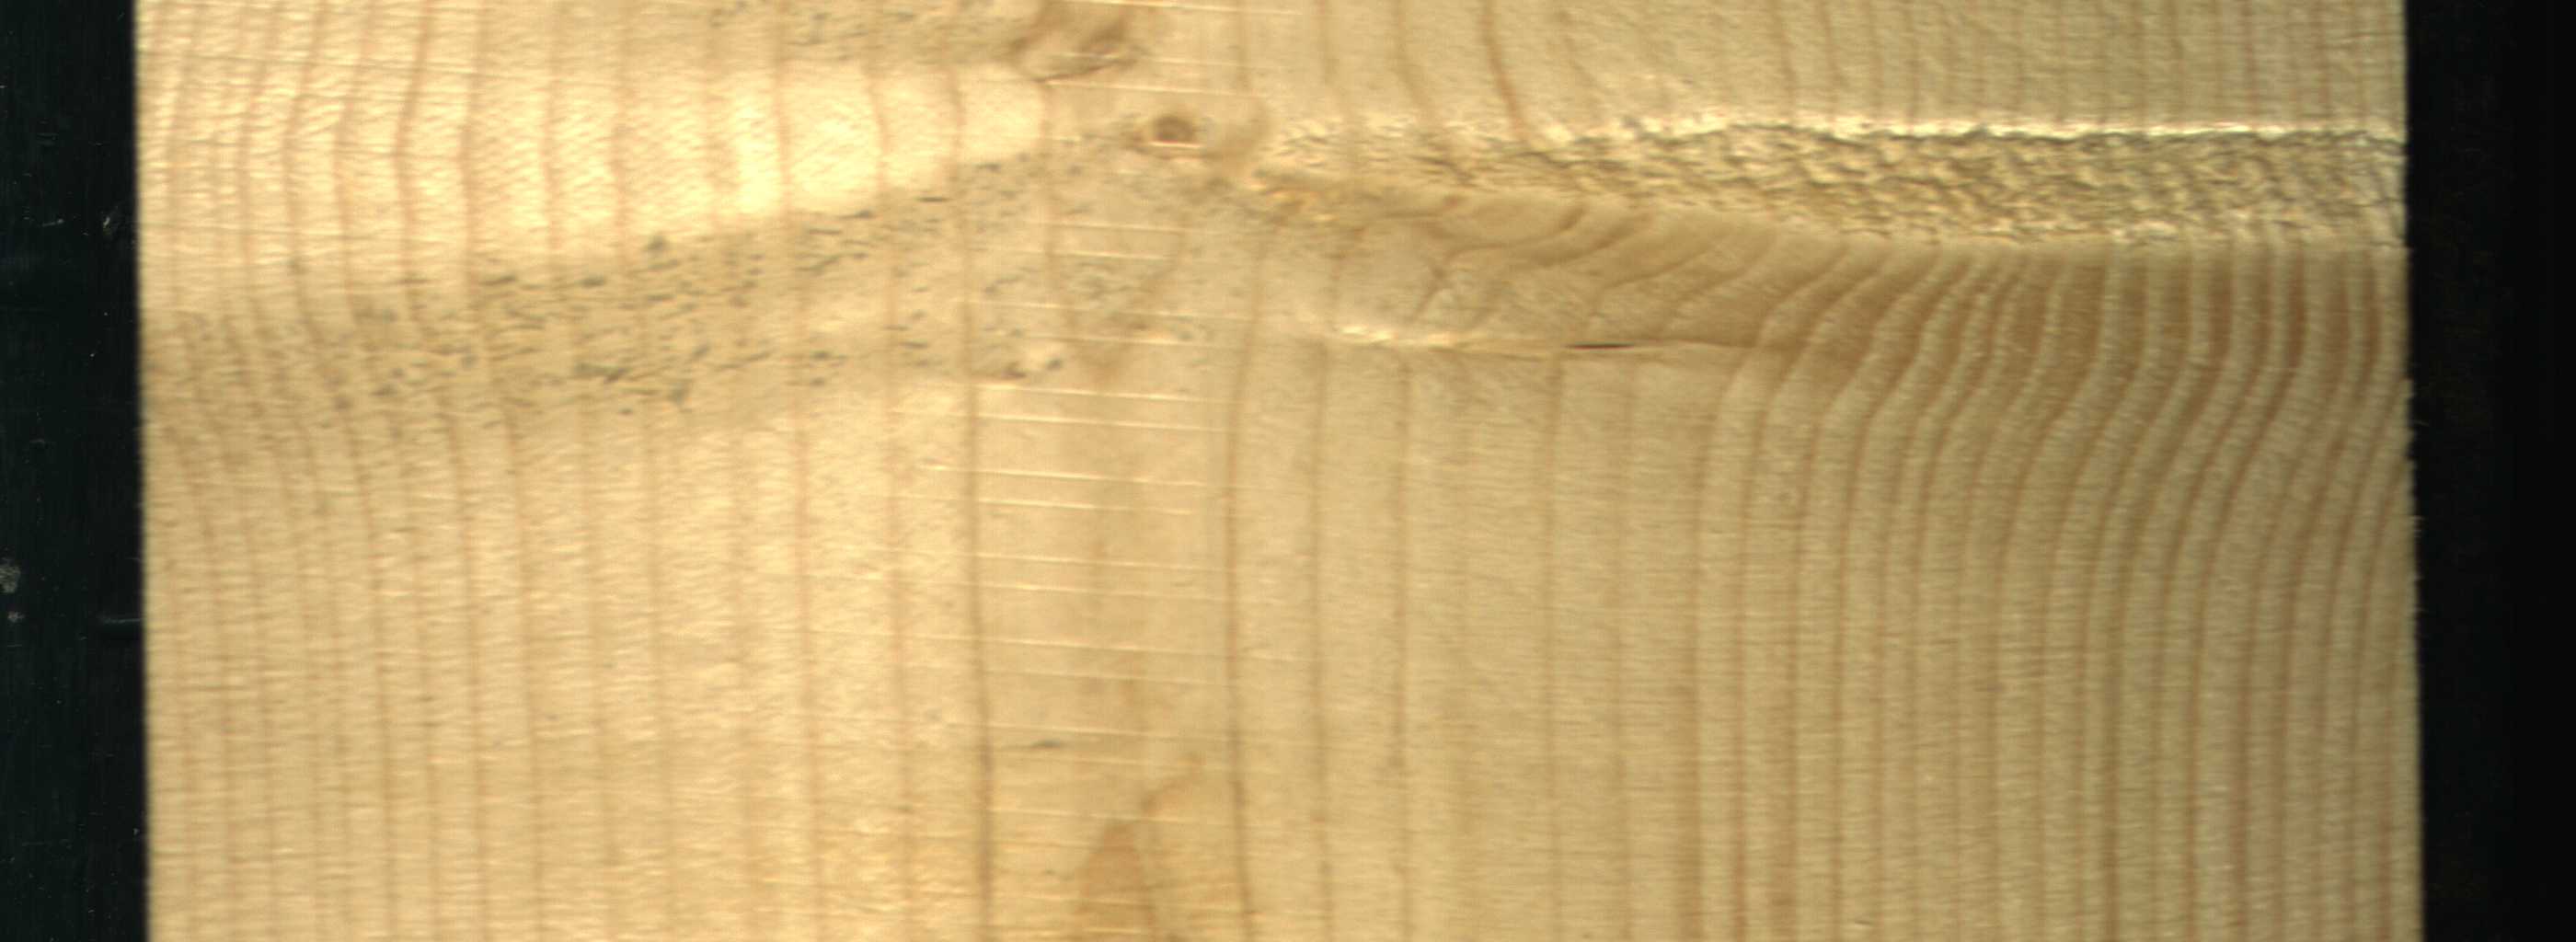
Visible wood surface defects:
Live_Knot
Live_Knot